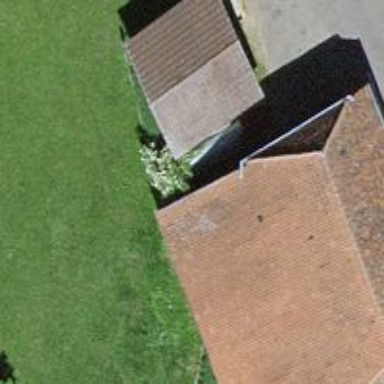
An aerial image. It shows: Garage building.